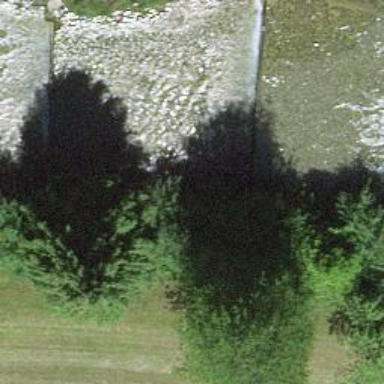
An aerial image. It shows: Weir in waterway.